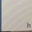
Piece: xx